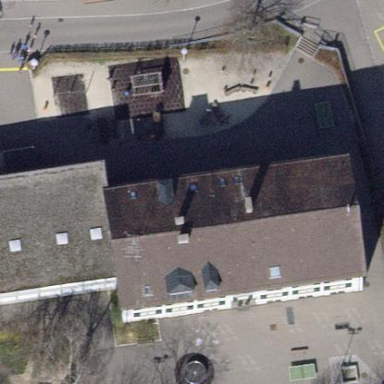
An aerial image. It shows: School building.